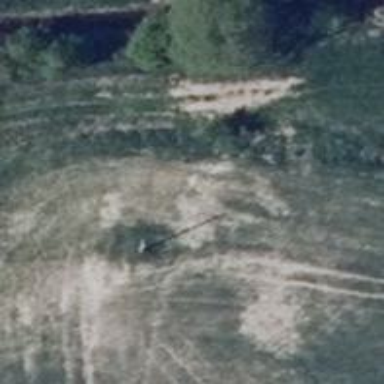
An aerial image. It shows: Power pole.